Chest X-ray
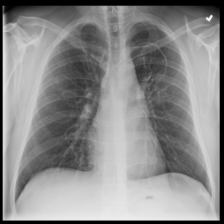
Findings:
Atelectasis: negative
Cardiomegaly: negative
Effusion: negative
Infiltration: negative
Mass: negative
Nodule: negative
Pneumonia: negative
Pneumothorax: negative
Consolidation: negative
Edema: negative
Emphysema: negative
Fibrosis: negative
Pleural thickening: negative
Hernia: negative